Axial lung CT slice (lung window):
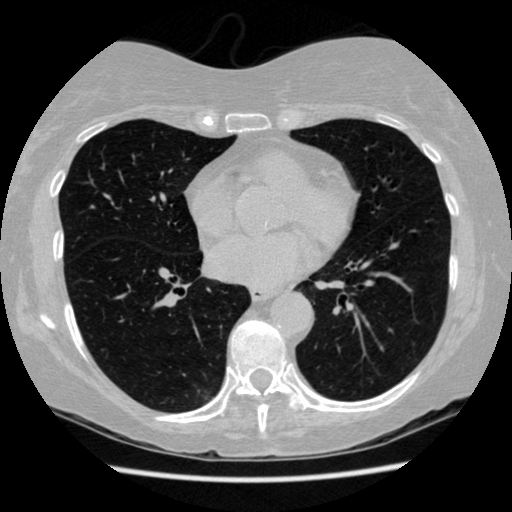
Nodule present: no